Question: In c# winforms, I am drawing a figure onto the form. and you can move the figure around in a 2d game-like fashion. Left and right will turn the figure in a direction (Changes it's heading), and the up and down keys will move the figure forwards or backwards (change it's velocity). However, lets say the figure is pointed at 135 degrees. How would I know to move the x,y coordinates accordingly.
in the image below the figure is at coordinates (140, 140) with a heading of 135. To move forward, how would I calculate the new position.

<URL> is the big picture of what I am trying to create
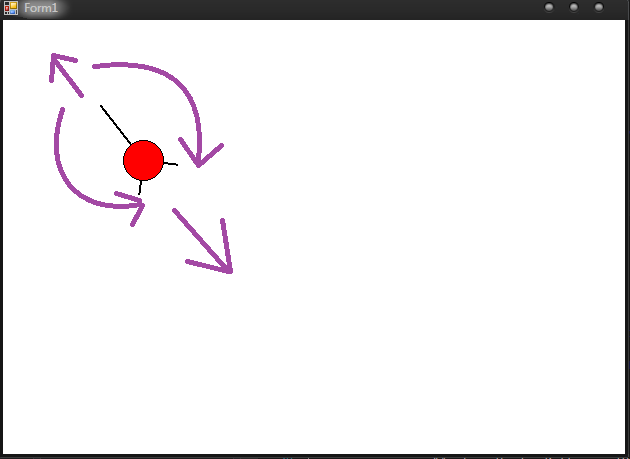
Answer: y=mx+c will help you to decide y position according to x's coordinate .
take a look at this image
x1,y1 is 140,140 in your case.
'''
y=mx+c
c=0 because 140,140
y=x tan(45deg)
y=x hence tan(45deg)=1
y=x
'''
so in c#
'''
void move object1(){
int speed=2;
x+=speed;
y+=speed;
}//but this is really easy because 135 degree and start point is 140,140 but when those are not equal this will bit different
'''